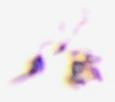
Label: Detritus